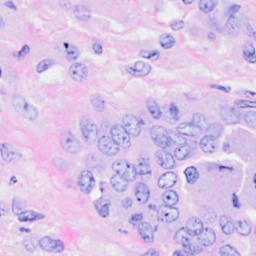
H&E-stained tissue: Breast